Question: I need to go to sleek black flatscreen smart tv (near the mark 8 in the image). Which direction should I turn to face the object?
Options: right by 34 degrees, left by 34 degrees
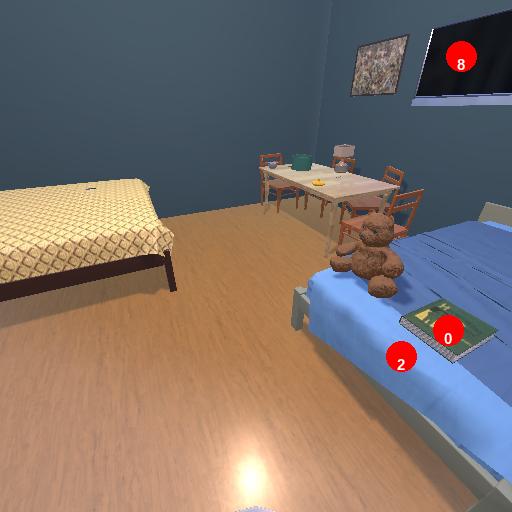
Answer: right by 34 degrees